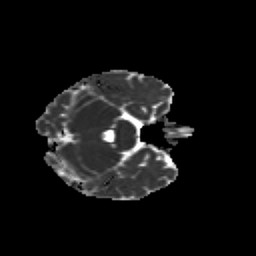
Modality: MD
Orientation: axial
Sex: male
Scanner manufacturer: siemens
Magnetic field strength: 3 T
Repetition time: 5 s
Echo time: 0.071 s